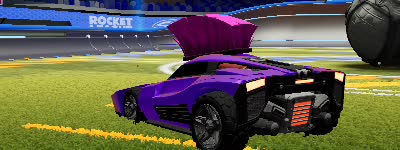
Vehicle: breakout